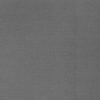
Label: dusty